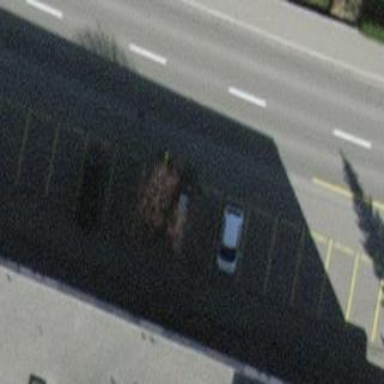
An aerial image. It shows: Street-side parking area.